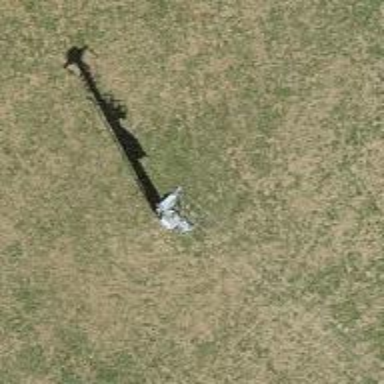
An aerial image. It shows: Power pole.